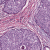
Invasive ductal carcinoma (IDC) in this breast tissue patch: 0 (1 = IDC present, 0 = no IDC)